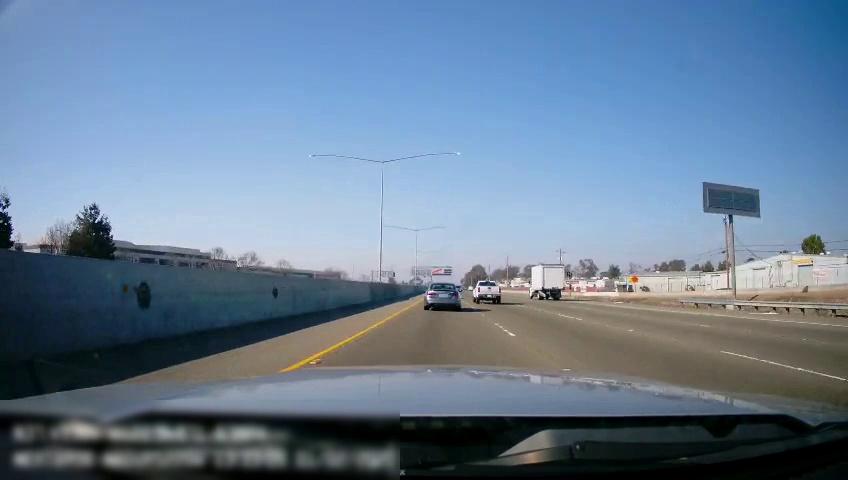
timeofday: Day
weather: Sunny
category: Drivable Space
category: Vehicles | Truck
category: Vehicles | Car
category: Vehicles | Other LV
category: Lanes | Alternate Lane
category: Lanes | Current Lane
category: Lanes | Current Lane
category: Lanes | Alternate Lane
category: Lanes | Alternate Lane